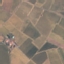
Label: PermanentCrop